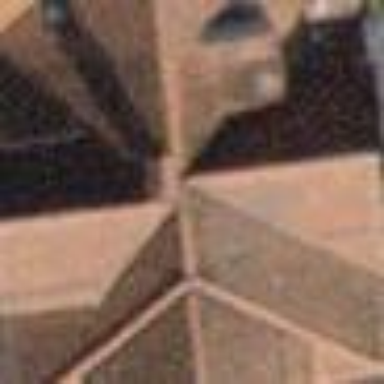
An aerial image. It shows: Terrace building with hipped roof.